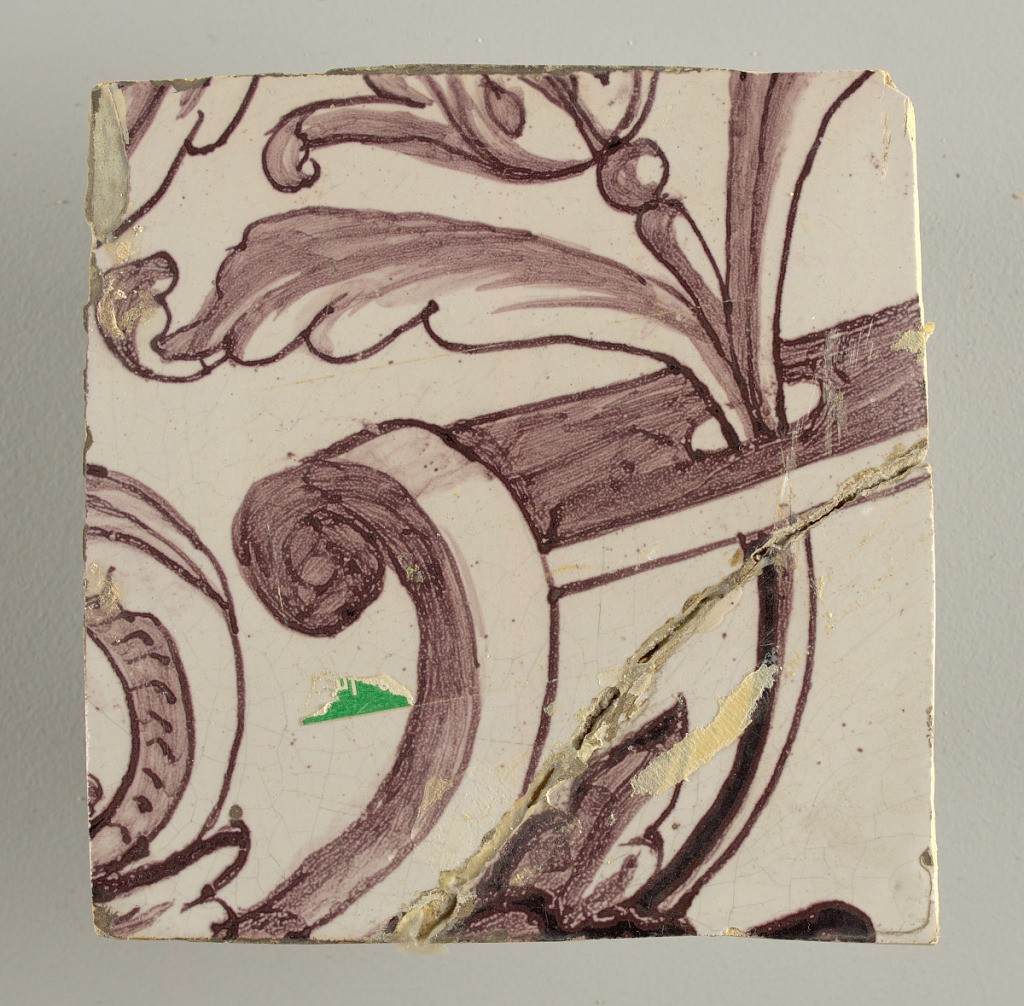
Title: Wall facing
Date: ca. 1725
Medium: Tin-glazed earthenware, underglaze
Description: Horizontal rectangle.  Thirty-seven tiles wide and twenty-one high with opening for door or window nineteen and one-half tiles high and twelve wide.  To left and right of opening, centered canopy above. Left, woman representing Hope, right, a sculputure urn.  Centered above opening, a mascaron.  Arabesque design of foliage.